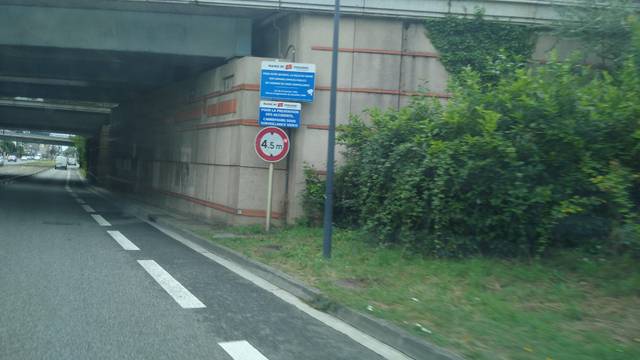
Region: France
Coordinates: 43.605, 1.403